RGB frame:
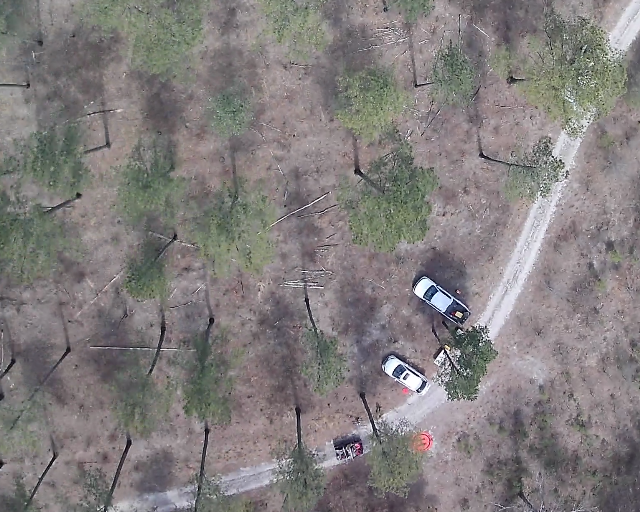
Thermal frame:
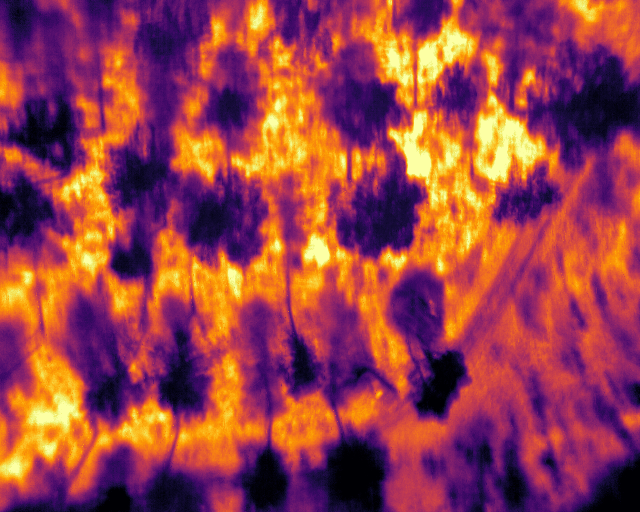
Captured: 2026-02-26 02:27:38
Pixels at or above 80 °C: 0 (fraction of frame: 0)